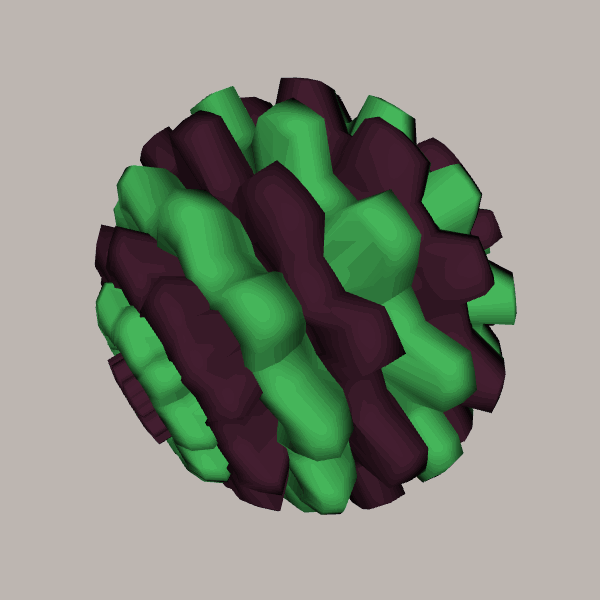
Background: light